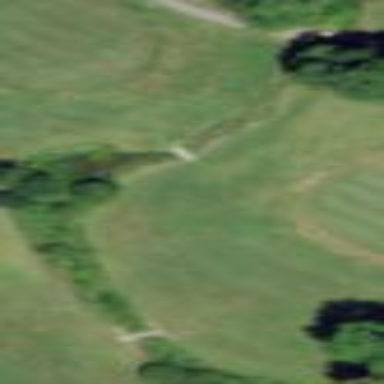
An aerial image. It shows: Water hazard in golf course. The hazard is natural water feature.